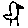
Label: bird